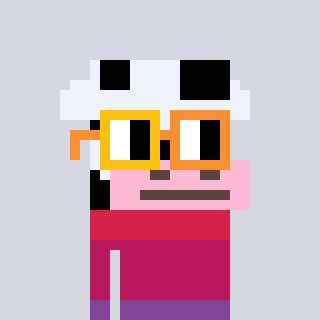
a pixel art character with square yellow and orange glasses, a cow-shaped head and a gunk-colored body on a cool background